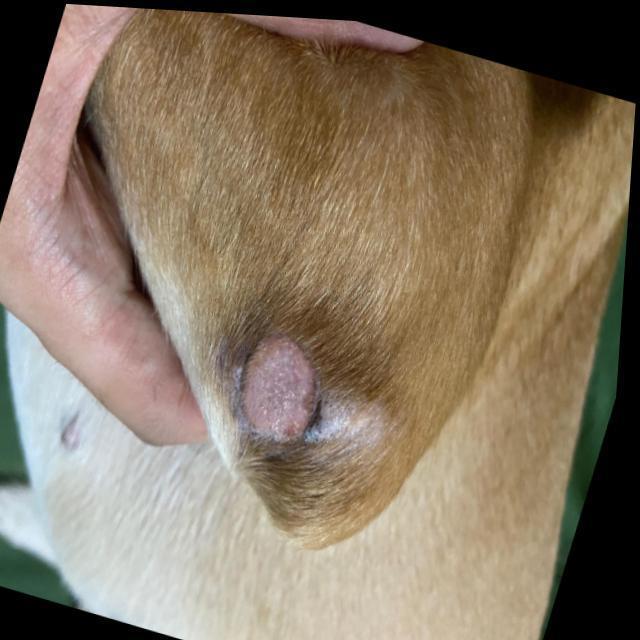
Canine ringworm (Dermatophytosis) — fungal infection caused by Microsporum or Trichophyton. Presents with circular alopecia, scaling, crusting, and broken hairs.